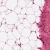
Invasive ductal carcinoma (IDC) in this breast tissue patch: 0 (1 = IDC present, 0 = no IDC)